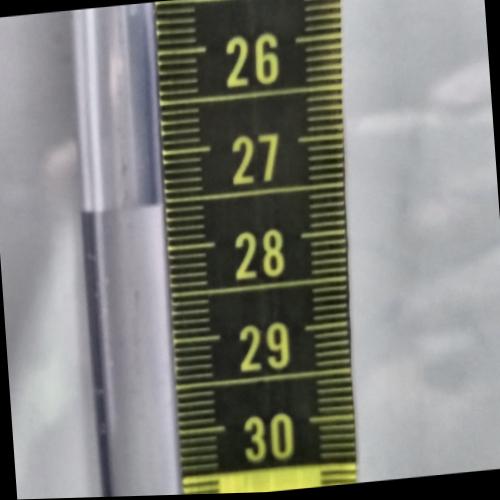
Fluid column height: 27.5 cm